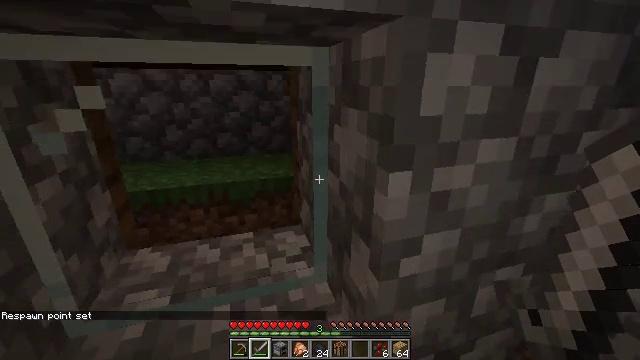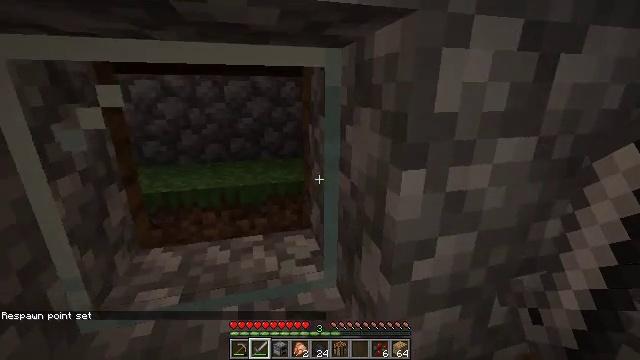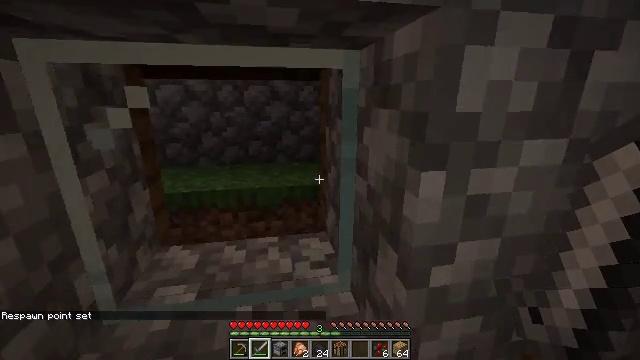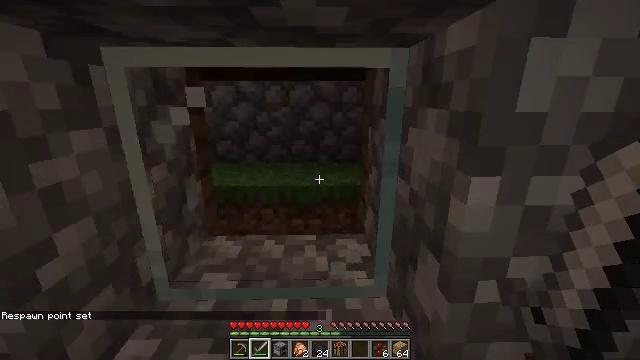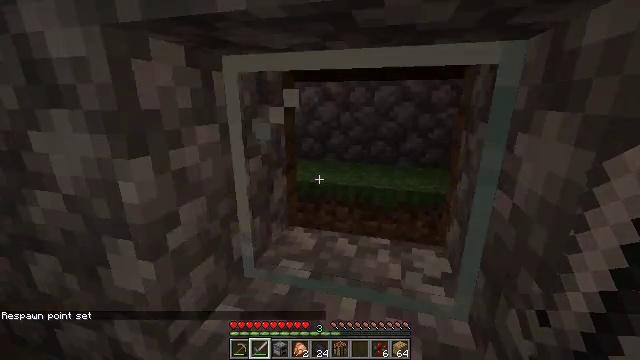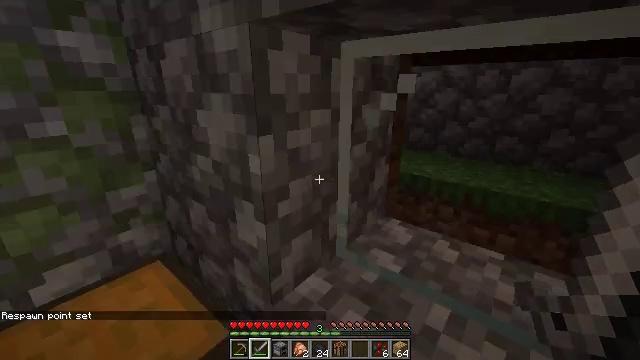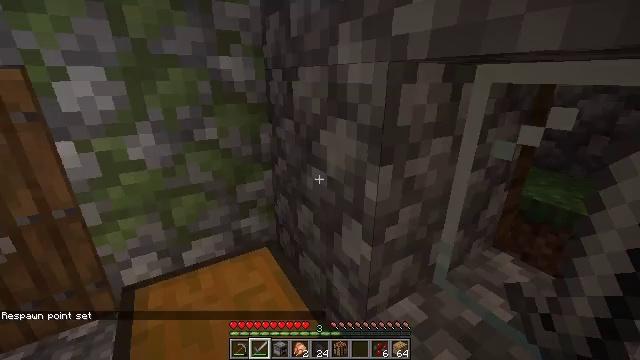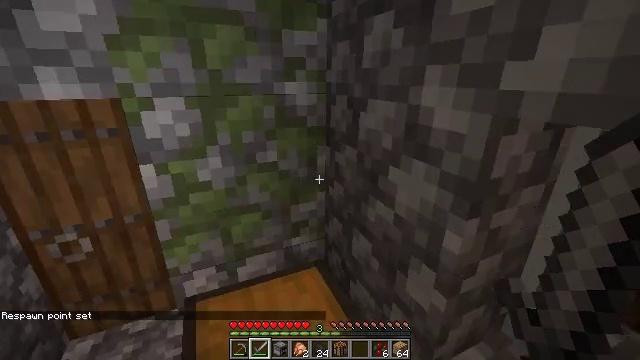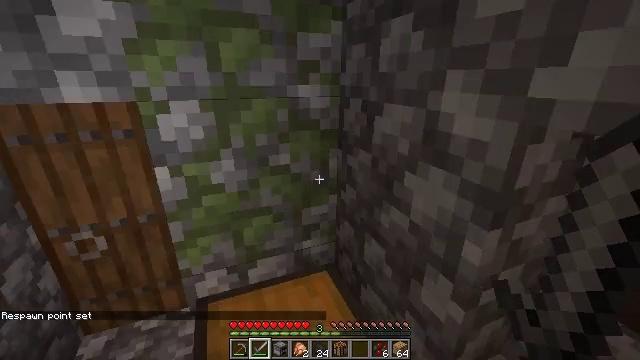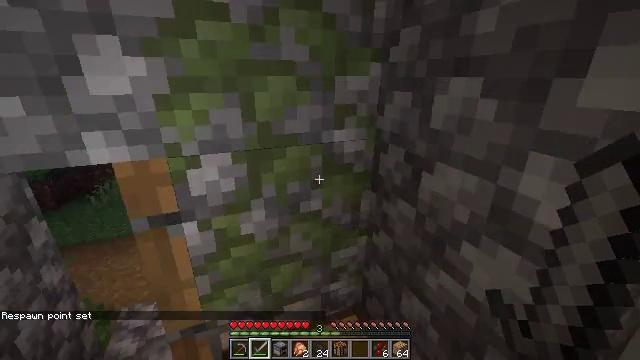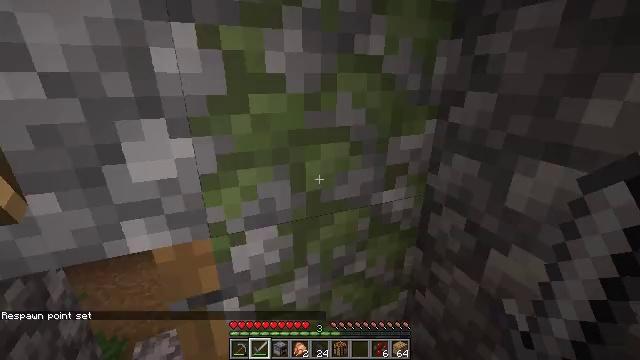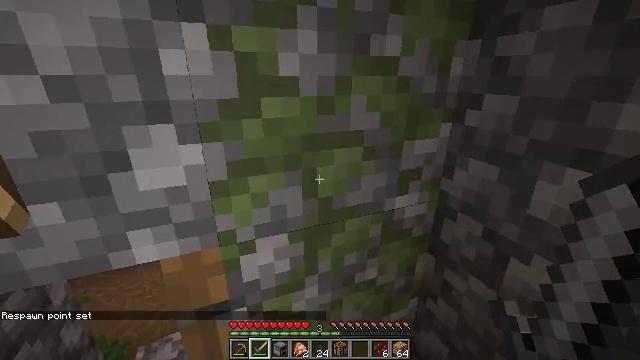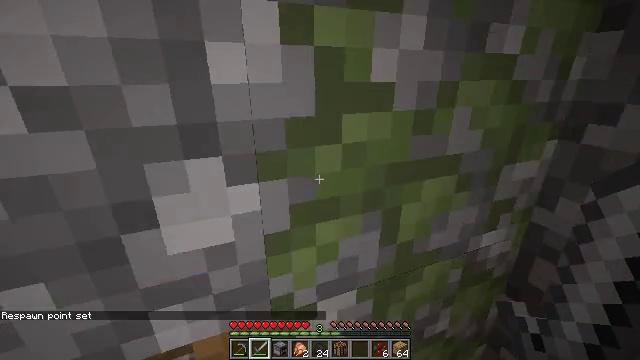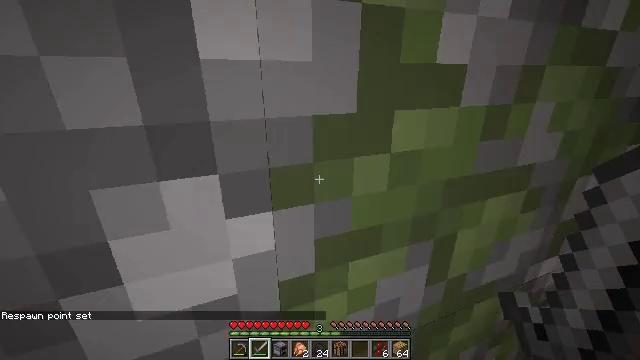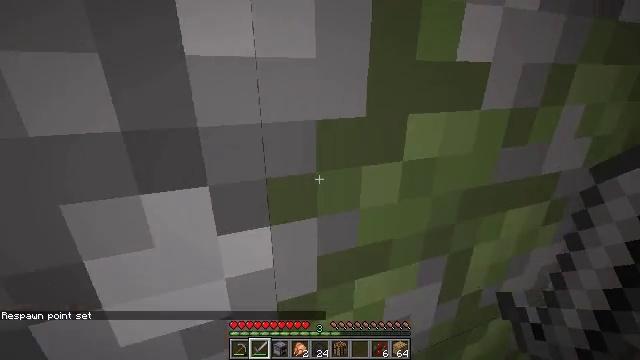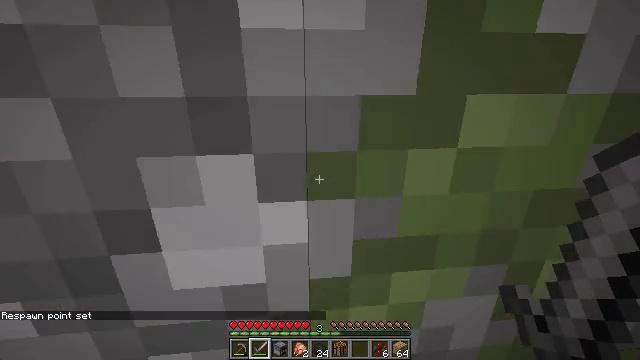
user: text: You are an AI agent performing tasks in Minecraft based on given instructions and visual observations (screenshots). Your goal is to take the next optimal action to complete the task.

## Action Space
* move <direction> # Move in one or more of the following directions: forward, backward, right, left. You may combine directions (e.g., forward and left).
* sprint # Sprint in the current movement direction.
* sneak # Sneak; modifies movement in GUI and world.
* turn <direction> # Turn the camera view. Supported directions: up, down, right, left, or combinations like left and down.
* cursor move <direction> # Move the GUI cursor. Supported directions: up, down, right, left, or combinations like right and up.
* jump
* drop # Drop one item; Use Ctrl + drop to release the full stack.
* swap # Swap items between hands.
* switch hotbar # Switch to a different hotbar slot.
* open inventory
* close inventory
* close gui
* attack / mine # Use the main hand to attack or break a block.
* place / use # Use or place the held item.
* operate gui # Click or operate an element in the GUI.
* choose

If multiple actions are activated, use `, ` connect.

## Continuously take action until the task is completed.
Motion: motion action
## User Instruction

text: Remove birch leaves from trees.
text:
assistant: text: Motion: sneak, turn left and up
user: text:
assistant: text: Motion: sneak, turn left and up
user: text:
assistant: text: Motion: sneak, turn left
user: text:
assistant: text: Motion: move left, sneak, turn left
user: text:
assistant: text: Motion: move left, turn left and down
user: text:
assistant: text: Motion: move left, turn left and down
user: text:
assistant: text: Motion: move forward and move left, turn left
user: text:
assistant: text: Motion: move forward and move left, turn left
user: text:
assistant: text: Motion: move forward and move left
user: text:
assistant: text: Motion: move forward and move left
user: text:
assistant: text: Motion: move forward and move left
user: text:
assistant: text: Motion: move forward
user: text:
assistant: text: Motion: move forward
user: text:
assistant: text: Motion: turn left
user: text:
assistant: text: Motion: turn left
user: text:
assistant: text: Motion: turn left
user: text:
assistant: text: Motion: turn left
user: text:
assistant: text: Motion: turn down
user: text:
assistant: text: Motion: turn down
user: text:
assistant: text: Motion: turn down
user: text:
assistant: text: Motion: turn down
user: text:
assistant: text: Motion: no_op
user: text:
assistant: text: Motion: no_op
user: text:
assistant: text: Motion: move left
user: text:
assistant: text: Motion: move left, turn down
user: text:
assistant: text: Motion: move back and move left, turn down
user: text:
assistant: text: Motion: move back and move left, turn right and down
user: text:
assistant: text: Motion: move back, turn right and down
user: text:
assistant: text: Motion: move back, turn right and down
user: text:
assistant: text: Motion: move back and move right